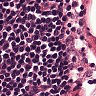
Metastatic tissue present: no